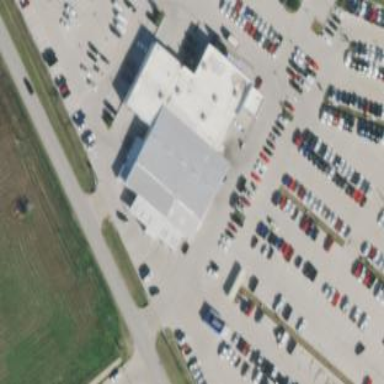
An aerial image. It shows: Building housing car shop.